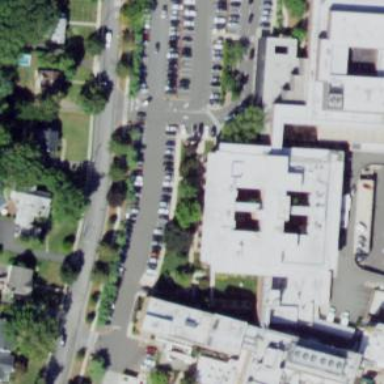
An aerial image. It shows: Hospital building.